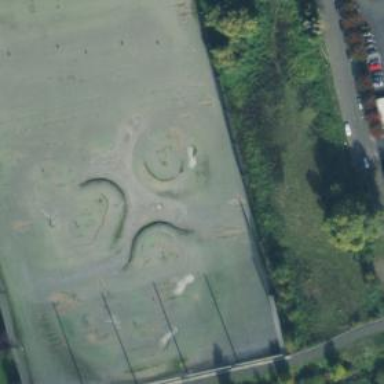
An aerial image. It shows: Grassy area designated as driving range for golf.